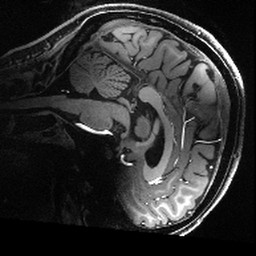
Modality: T1w
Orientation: sagittal
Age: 29
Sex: female
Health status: healthy
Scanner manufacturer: siemens
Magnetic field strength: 9.4 T
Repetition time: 3.8 s
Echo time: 0.0025 s